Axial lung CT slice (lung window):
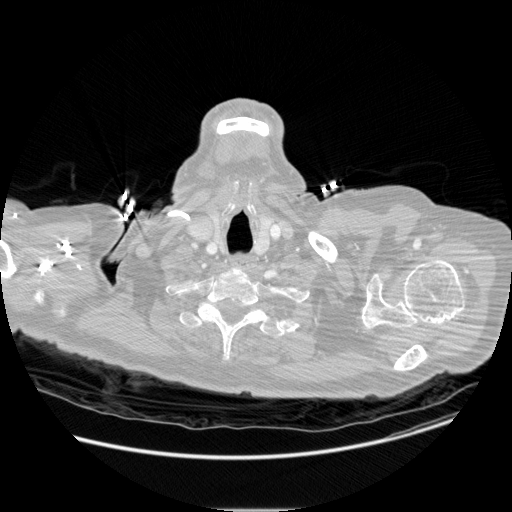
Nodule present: no